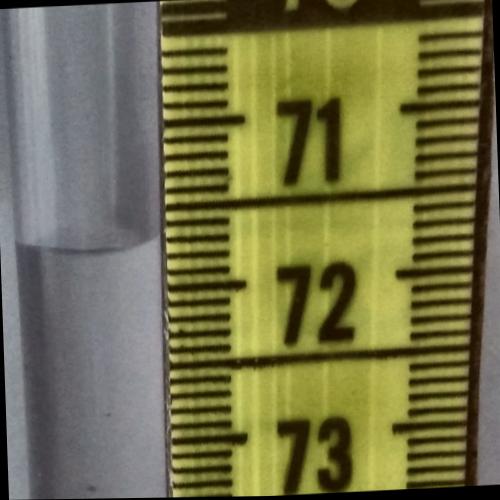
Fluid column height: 71.7 cm